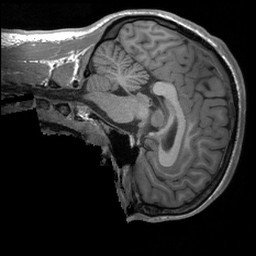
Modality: T1w
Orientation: sagittal
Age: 24
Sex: male
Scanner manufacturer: siemens
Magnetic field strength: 3 T
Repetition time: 1.9 s
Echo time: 0.00232 s